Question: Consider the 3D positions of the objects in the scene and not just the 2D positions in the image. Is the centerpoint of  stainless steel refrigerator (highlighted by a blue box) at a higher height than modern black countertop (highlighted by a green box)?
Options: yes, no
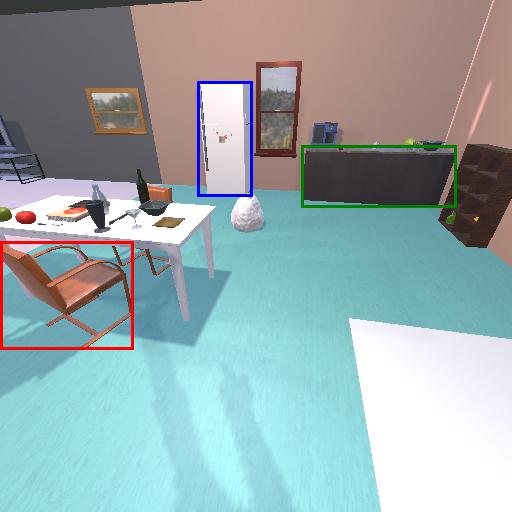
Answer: yes